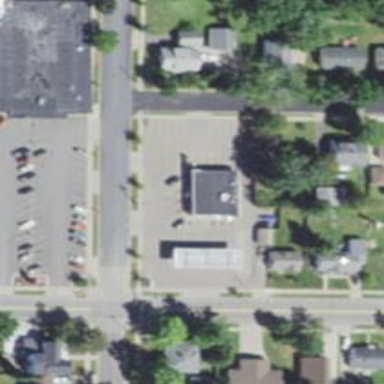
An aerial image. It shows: Convenience shop.